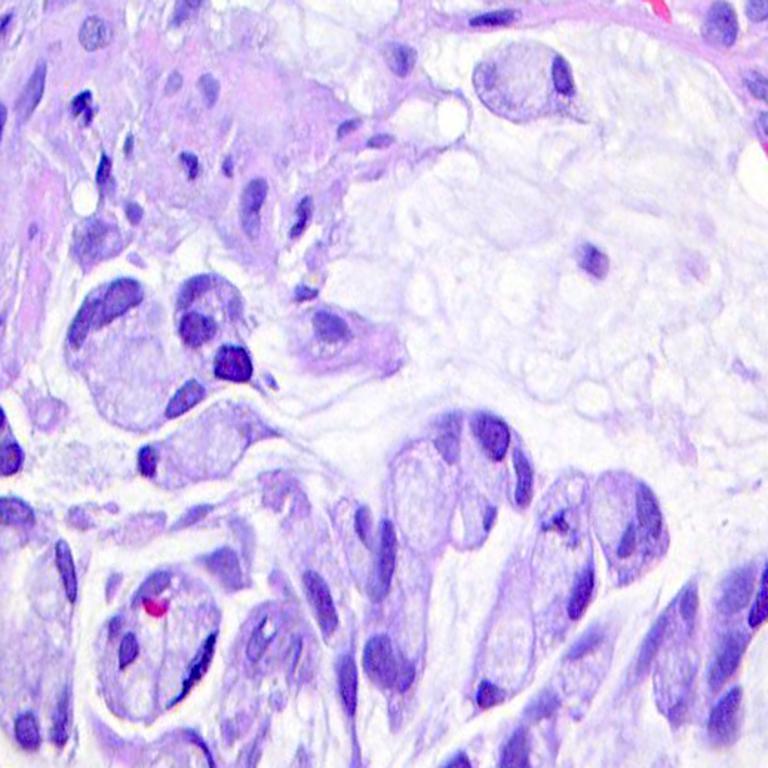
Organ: colon
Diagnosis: adenocarcinomas